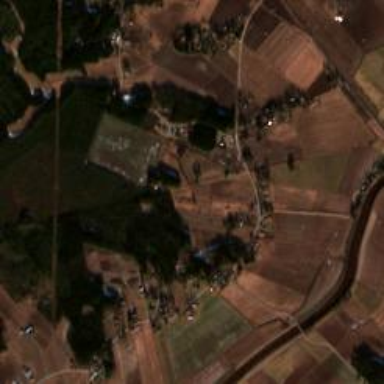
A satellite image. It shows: Picturesque farmland scene.